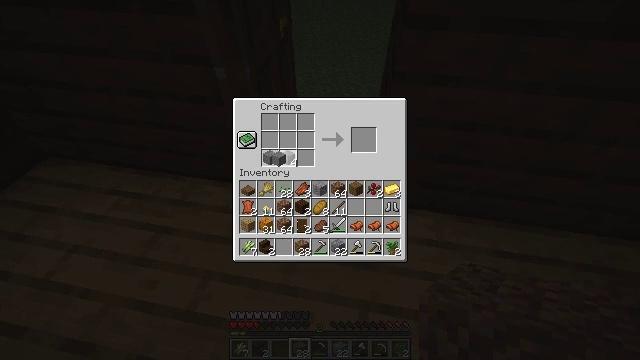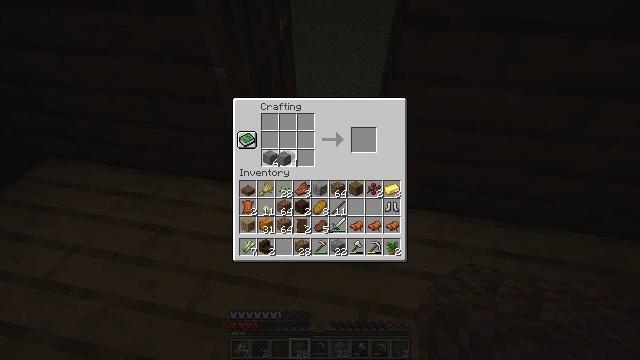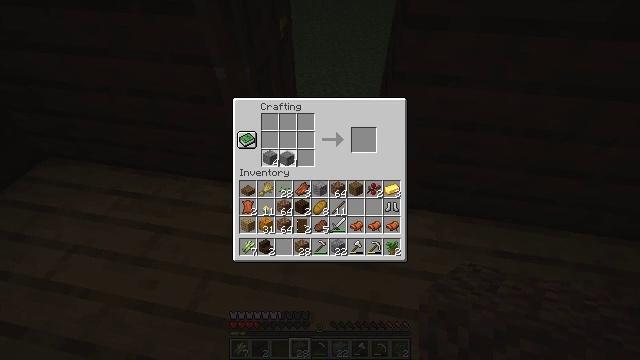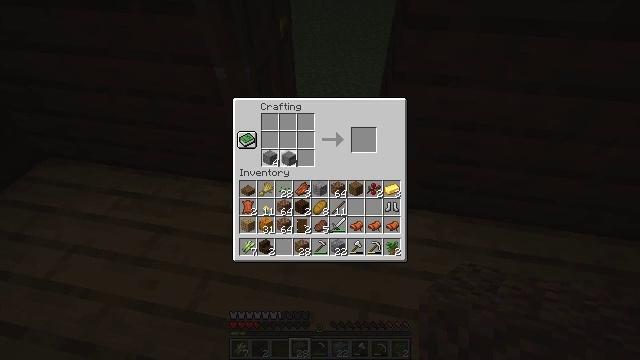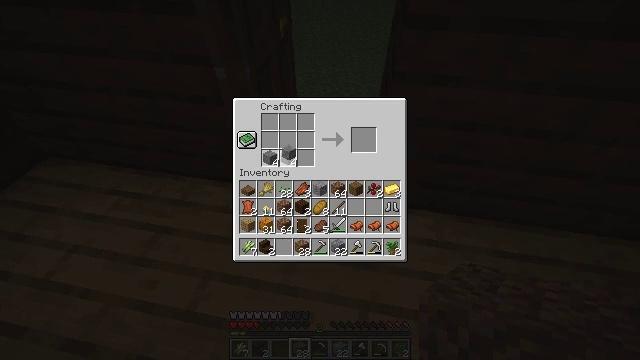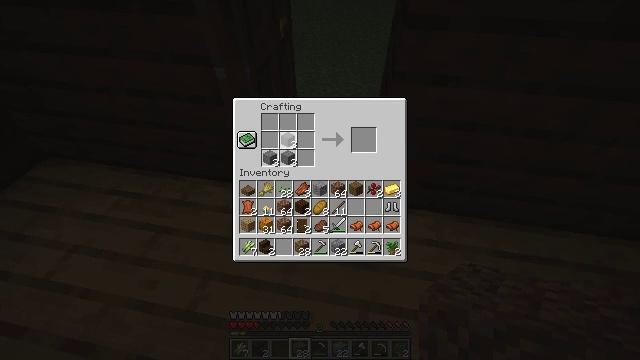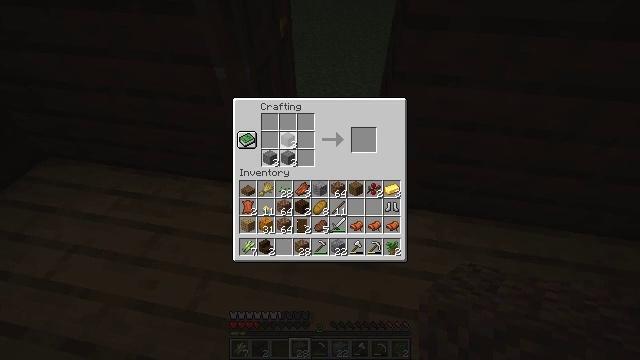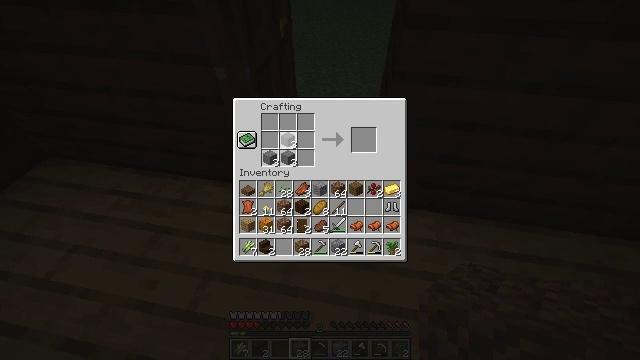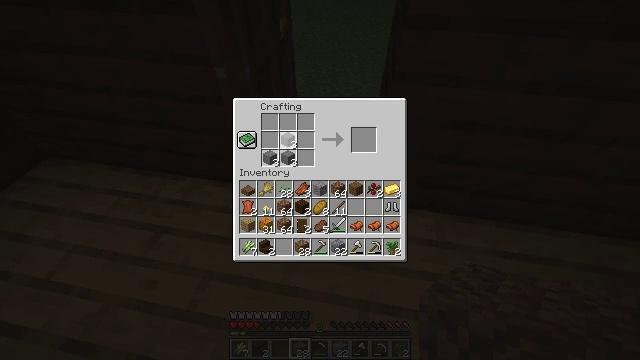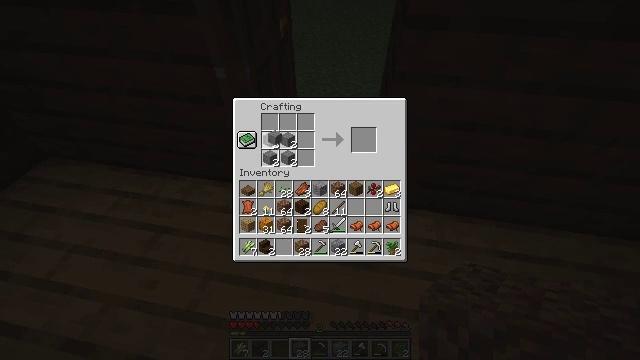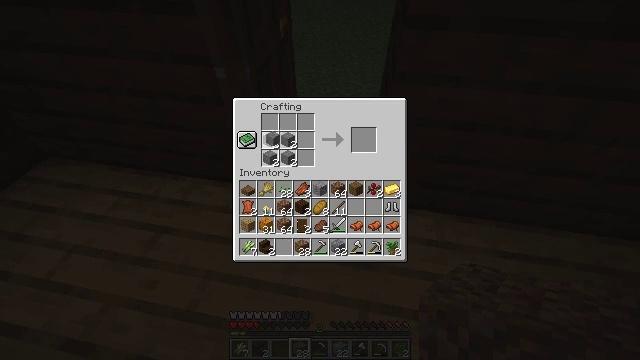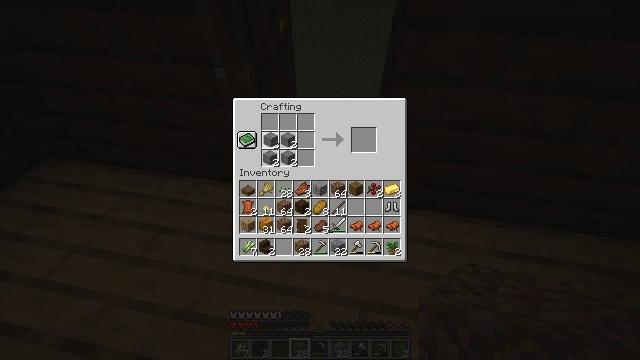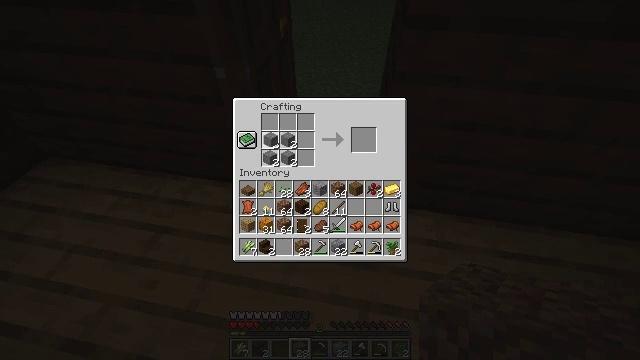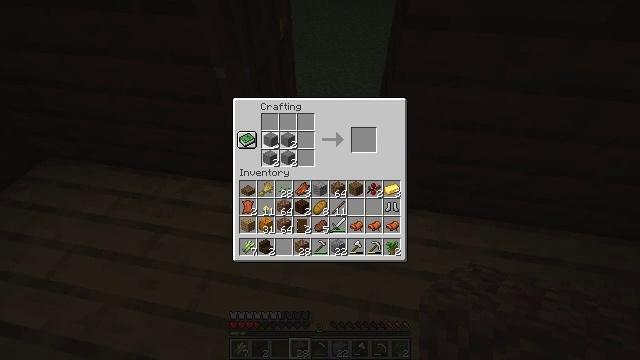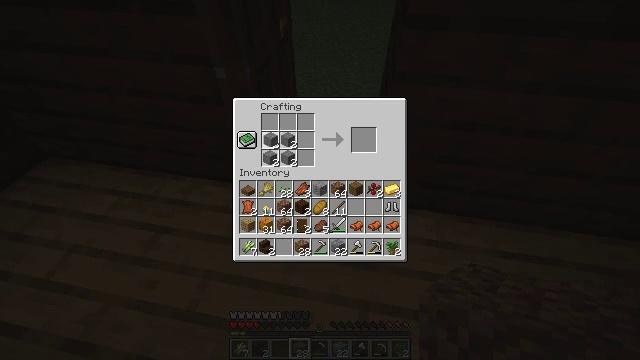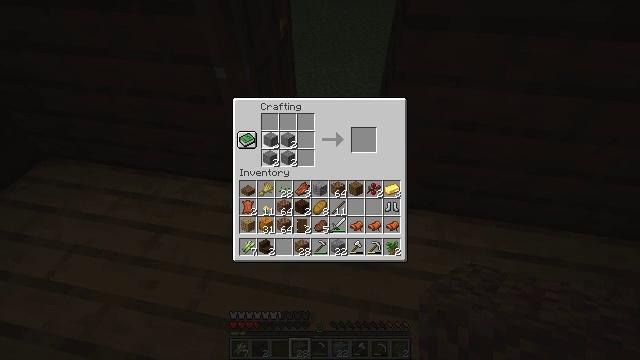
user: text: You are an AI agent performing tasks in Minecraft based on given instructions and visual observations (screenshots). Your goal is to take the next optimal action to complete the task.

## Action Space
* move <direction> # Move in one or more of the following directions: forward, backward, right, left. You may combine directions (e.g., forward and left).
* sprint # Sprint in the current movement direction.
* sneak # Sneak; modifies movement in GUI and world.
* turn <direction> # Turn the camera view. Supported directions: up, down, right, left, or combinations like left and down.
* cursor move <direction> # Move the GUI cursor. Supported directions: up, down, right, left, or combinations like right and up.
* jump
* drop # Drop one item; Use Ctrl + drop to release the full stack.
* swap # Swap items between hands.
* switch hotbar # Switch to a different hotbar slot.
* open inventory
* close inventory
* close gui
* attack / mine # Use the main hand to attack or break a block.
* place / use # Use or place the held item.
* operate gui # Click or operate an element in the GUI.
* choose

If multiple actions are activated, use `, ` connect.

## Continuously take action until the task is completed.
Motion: motion action
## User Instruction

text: Use the crafting table to craft stone bricks from stone.
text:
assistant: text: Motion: operate gui
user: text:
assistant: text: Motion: operate gui
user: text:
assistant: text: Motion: operate gui
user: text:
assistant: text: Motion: operate gui
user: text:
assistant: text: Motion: cursor move up, operate gui
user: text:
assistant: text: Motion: operate gui
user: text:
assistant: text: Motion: operate gui
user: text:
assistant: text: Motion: cursor move left, operate gui
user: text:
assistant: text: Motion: operate gui
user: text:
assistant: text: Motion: operate gui
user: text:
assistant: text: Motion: operate gui
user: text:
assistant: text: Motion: operate gui
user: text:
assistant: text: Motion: operate gui
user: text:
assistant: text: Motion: operate gui
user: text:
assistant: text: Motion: operate gui
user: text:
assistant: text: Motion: operate gui
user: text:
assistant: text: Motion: cursor move right
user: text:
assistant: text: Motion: cursor move right
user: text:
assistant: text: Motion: cursor move right
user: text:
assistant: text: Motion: no_op
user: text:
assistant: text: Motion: cursor move down
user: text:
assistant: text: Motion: cursor move down
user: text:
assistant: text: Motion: cursor move down
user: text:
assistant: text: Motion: no_op
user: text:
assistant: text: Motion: no_op
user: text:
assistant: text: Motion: cursor move right
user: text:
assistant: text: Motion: no_op
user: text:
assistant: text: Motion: no_op
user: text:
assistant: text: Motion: no_op
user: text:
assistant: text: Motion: no_op